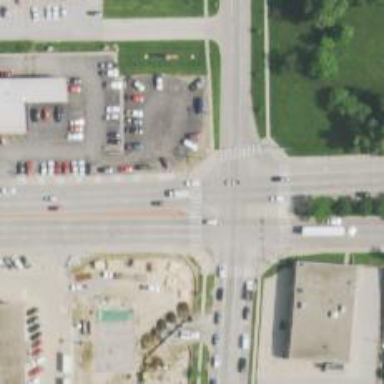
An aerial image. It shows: Crossing on the road.